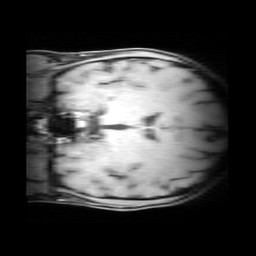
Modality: MP2RAGE
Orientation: coronal
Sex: male
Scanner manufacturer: siemens
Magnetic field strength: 3 T
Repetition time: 5 s
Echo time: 0.00355 s